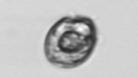
Label: Amphidinium